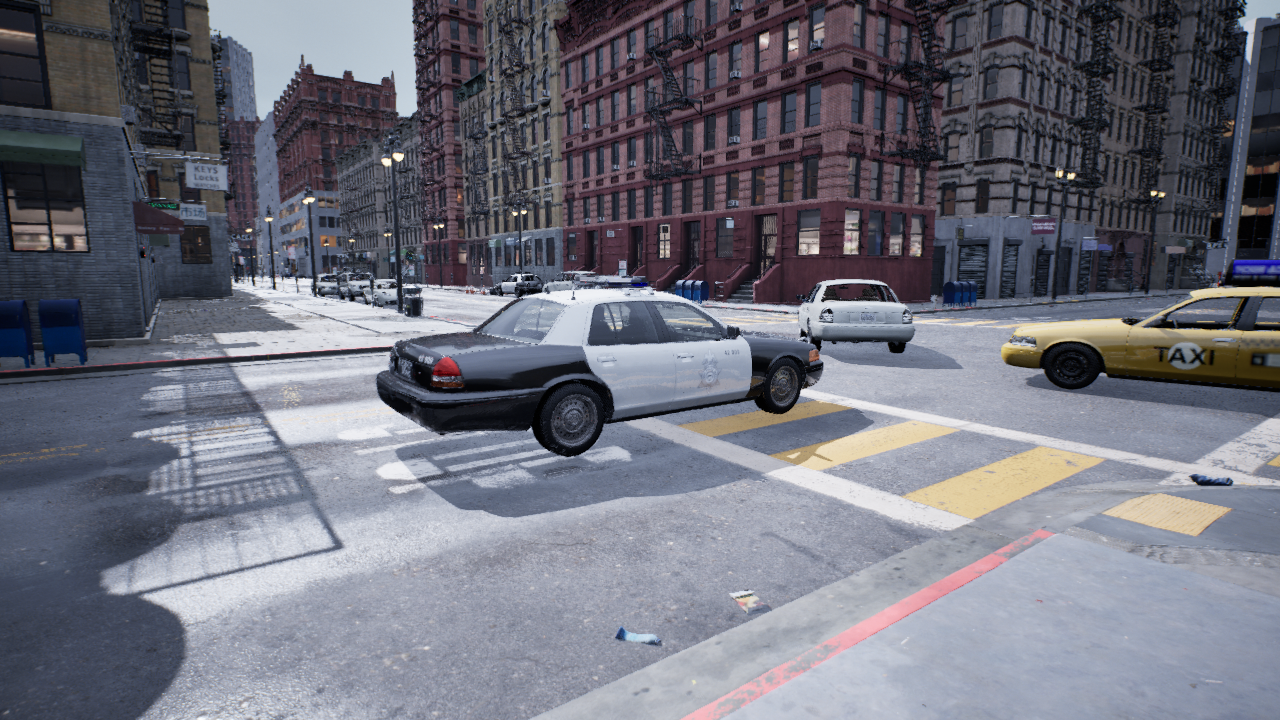
Venue: residential
Lighting: overcast
Vehicle rig: sedan